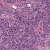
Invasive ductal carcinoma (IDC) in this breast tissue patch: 1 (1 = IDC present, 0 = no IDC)